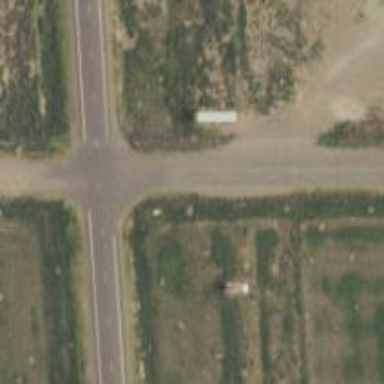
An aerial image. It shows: Road with stop sign.